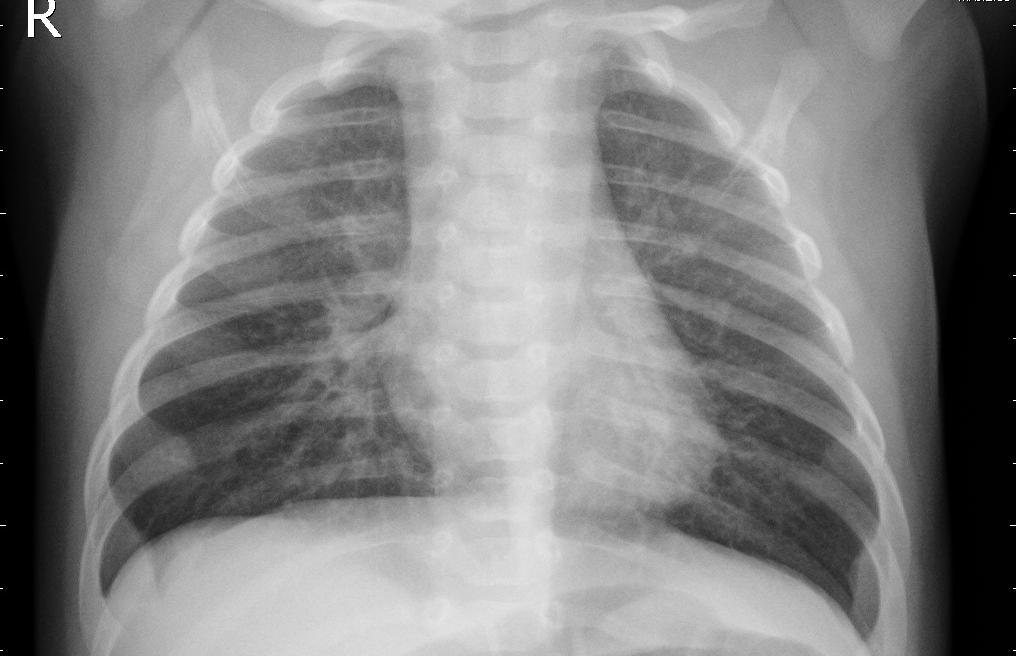
Diagnosis: PNEUMONIA